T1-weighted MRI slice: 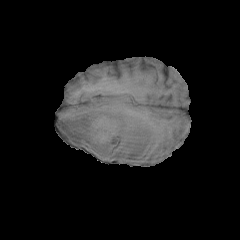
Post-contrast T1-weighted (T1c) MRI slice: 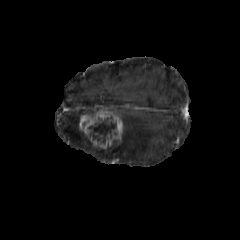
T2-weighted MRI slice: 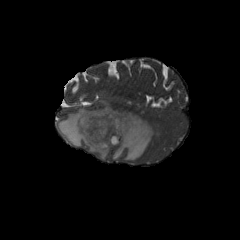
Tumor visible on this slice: yes